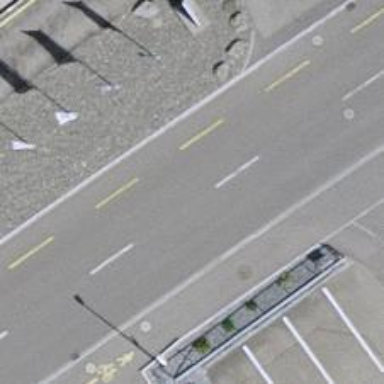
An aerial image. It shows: Public transport stop position.